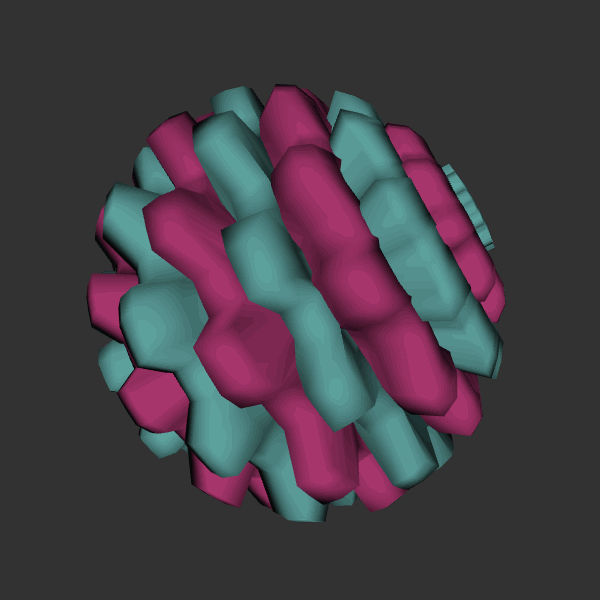
Background: dark